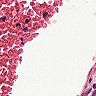
Metastatic tissue present: no